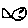
Label: fish